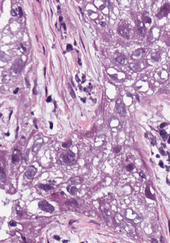
Tumor epithelial tissue: yes
Tumor-associated stroma tissue: yes
Normal tissue: no